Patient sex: F
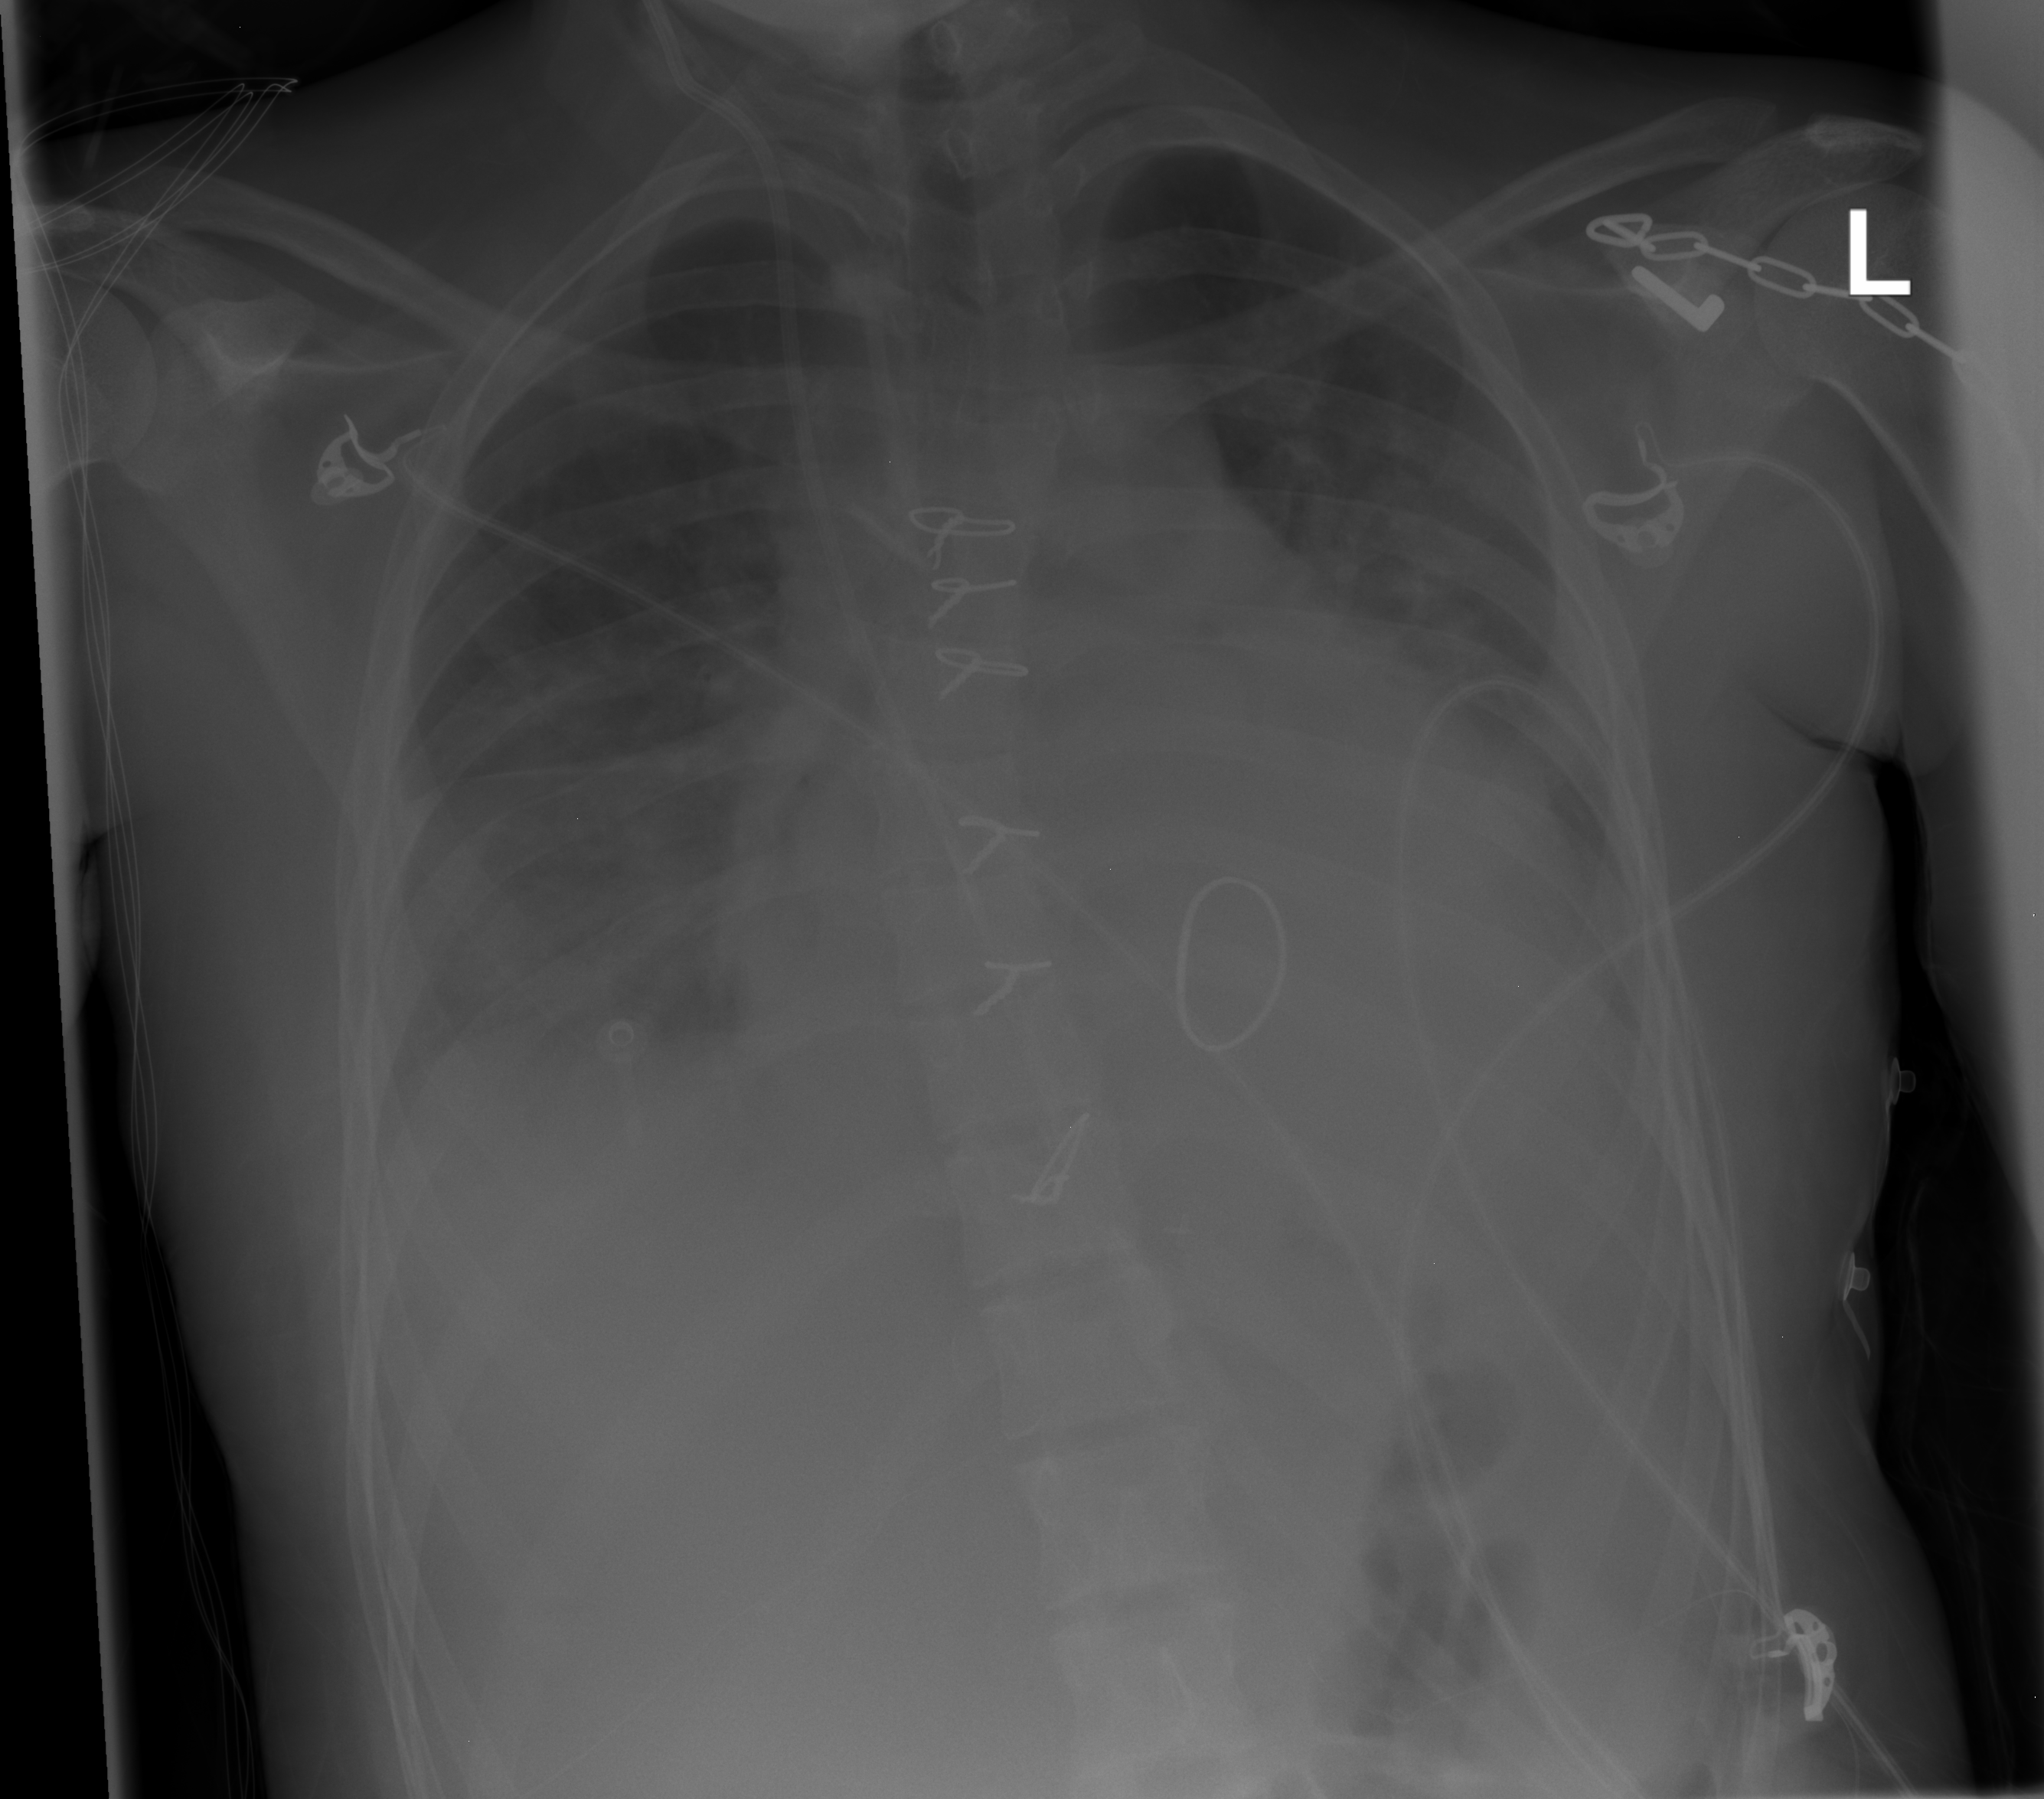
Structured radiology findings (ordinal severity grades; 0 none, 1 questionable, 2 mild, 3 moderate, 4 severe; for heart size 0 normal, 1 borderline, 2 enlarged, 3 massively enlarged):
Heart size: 2
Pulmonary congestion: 3
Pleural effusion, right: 3
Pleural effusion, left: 3
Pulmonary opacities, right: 2
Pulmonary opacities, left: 2
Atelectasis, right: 2
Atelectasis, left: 2